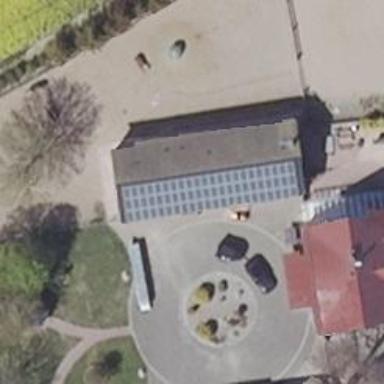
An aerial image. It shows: Solar-powered generator using photovoltaic technology. This small installation generates electricity through solar photovoltaic panels.